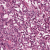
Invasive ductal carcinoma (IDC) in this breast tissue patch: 1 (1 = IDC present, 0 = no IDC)